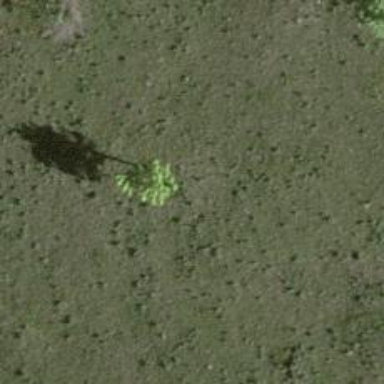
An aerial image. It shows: Beautiful tree in nature.